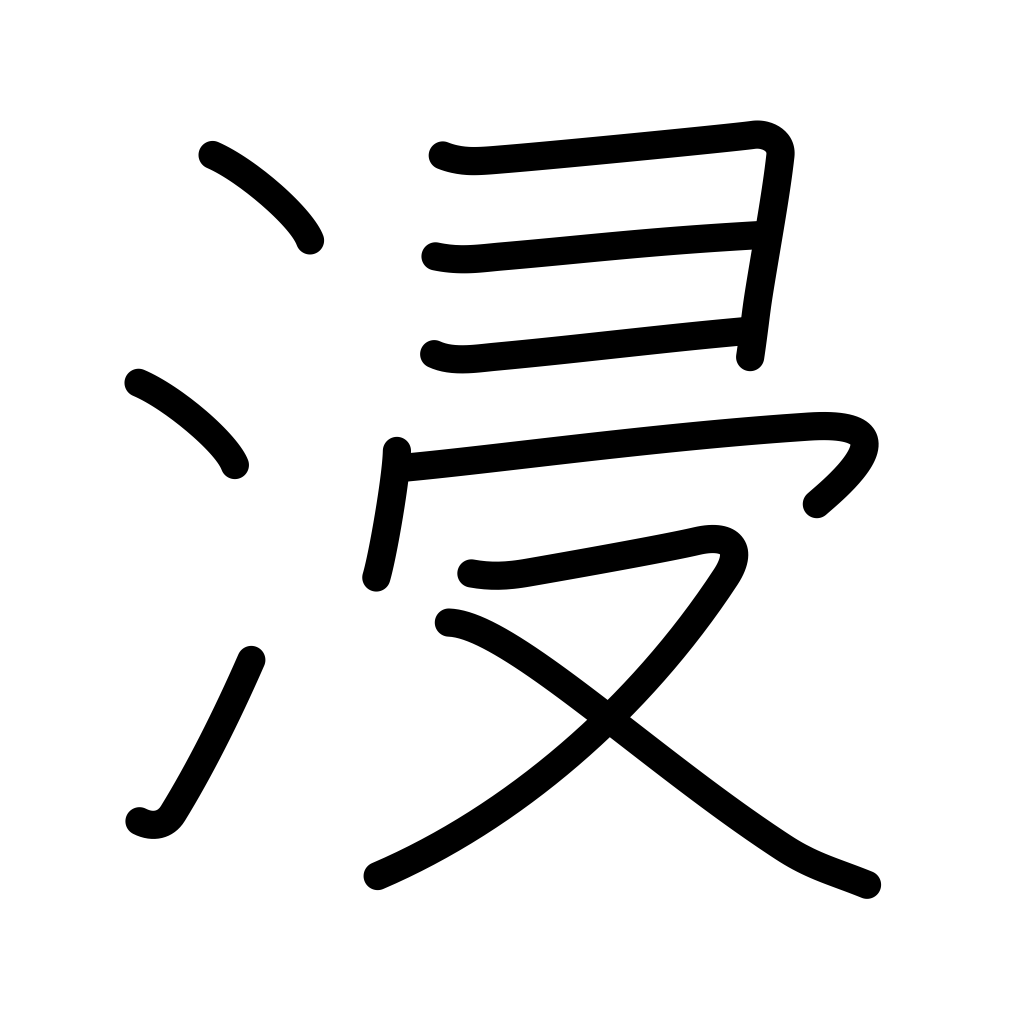
Meaning: immersed, soak, dip, steep, moisten, wet, dunk